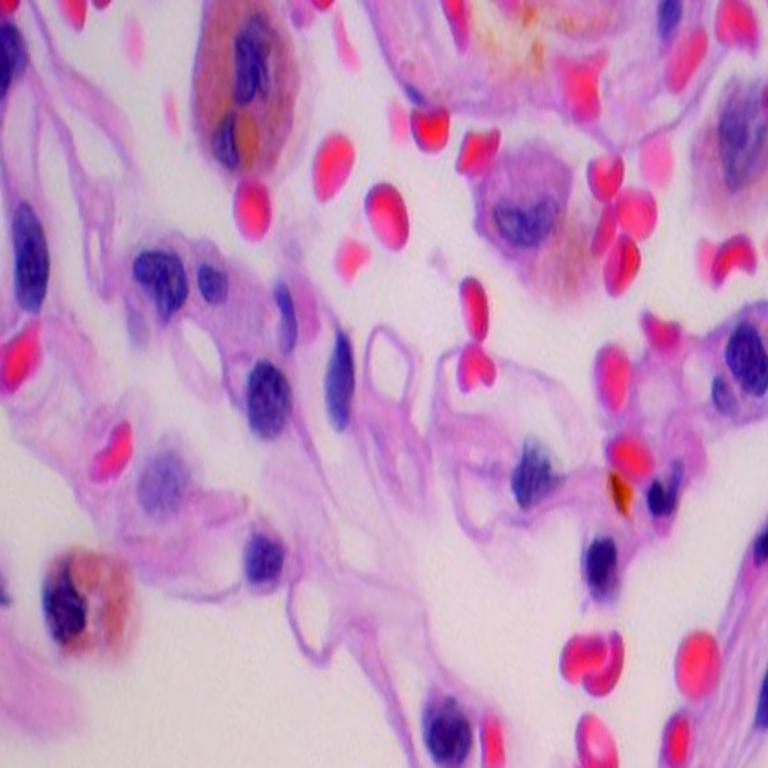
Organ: lung
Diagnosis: benign